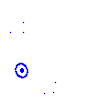
Particle: kaon